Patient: sex F, age 35
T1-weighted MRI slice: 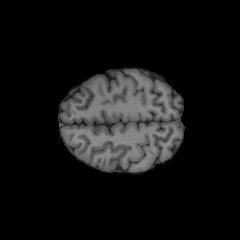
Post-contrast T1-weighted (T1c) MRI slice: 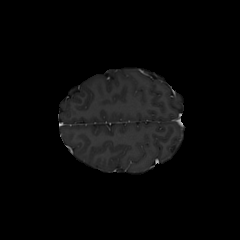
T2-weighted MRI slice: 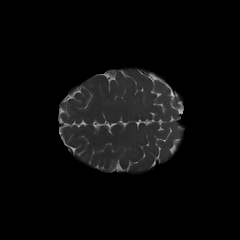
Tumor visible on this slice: no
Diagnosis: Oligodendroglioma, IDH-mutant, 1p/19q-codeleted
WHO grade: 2